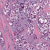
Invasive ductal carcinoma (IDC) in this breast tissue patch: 1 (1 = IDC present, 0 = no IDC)